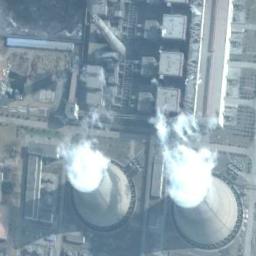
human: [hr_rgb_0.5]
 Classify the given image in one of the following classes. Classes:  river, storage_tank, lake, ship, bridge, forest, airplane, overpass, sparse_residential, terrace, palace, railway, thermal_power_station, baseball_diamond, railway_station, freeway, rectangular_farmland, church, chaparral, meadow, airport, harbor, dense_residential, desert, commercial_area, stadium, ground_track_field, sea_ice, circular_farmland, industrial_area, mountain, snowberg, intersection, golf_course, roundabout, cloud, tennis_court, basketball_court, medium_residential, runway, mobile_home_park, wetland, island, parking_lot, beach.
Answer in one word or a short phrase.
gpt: thermal_power_station